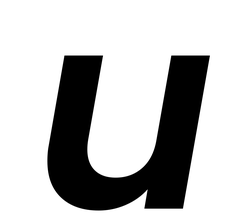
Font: Poppins-SemiBoldItalic